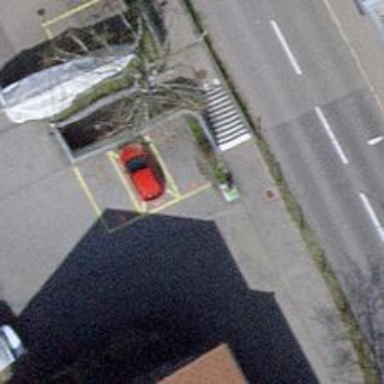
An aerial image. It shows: Car sharing facility.